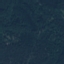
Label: Forest